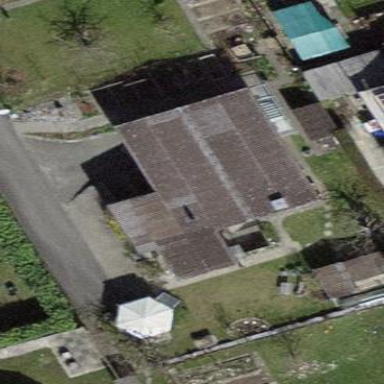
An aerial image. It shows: Building with tiled roof.